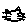
Label: cat